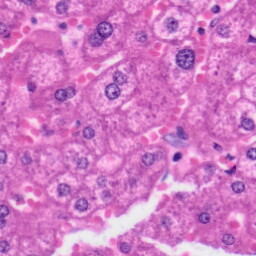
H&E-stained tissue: Liver